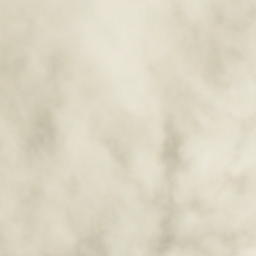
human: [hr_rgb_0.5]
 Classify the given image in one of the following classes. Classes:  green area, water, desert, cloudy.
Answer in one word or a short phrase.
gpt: cloudy